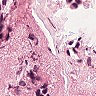
Metastatic tissue present: yes